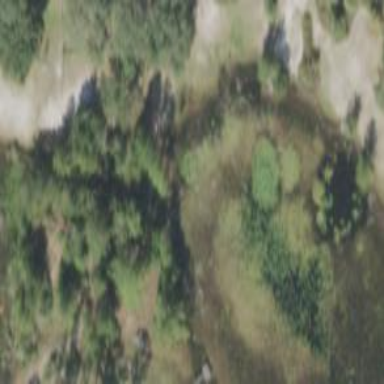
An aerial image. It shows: Marshy wetland area.